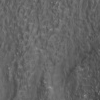
Atmospheric dust classification: not_dusty